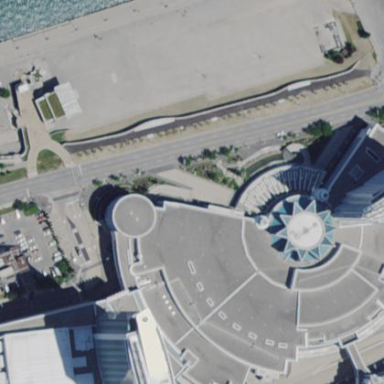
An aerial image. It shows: Building designated as casino.